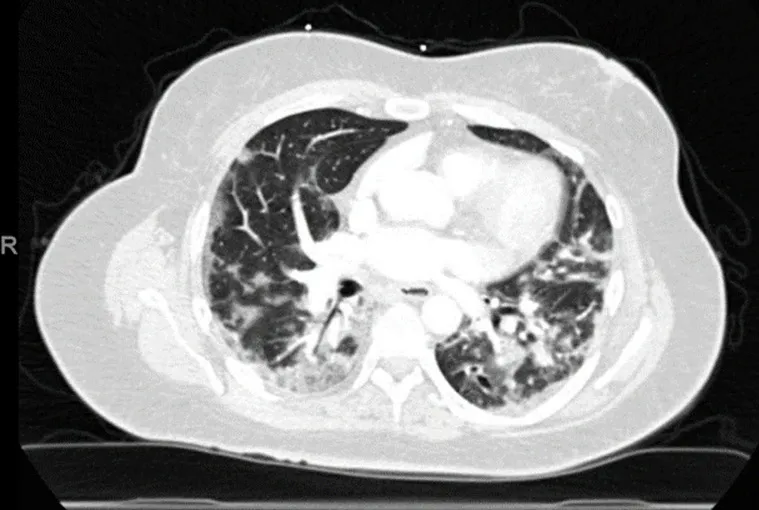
chest computed tomography of patient with COVID-19 pneumonia showing bilateral multifocal opacities in lungs.
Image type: radiology (ct)